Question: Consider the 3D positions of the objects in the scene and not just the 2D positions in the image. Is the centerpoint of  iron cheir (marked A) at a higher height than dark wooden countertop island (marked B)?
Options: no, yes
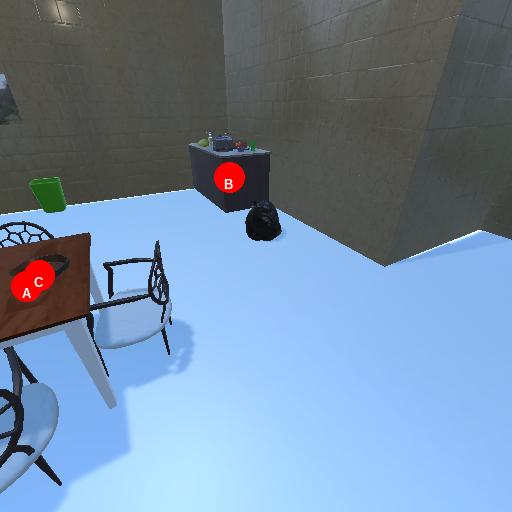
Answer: no